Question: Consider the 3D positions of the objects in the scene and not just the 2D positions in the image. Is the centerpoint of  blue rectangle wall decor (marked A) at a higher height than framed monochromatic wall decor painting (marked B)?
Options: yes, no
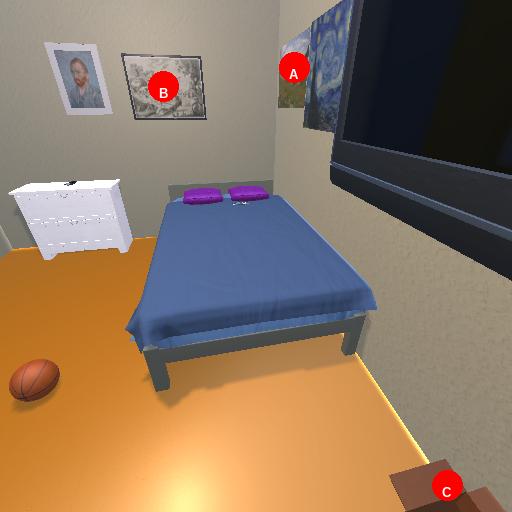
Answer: yes